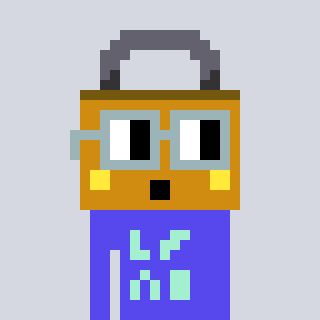
a pixel art character with square dark gray glasses, a lock-shaped head and a computerblue-colored body on a cool background